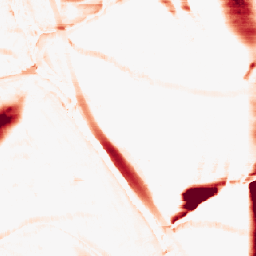
Category: morphological
Decomposition family: morphological_rect
Decomposition parameters: operation: opening
width: 50
height: 10
Upsampling method: nearest
Upsampling parameters: scale: 4
Upsampling scale: 4